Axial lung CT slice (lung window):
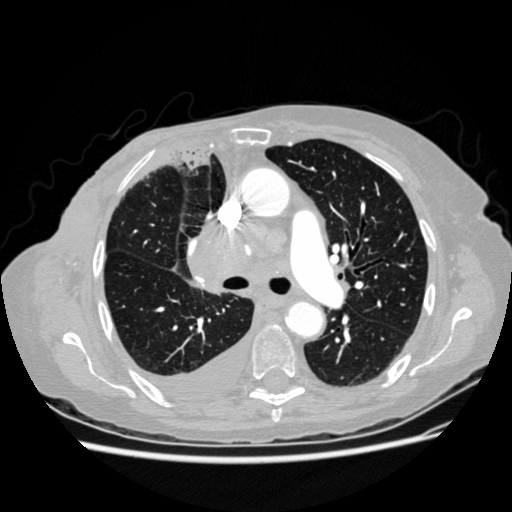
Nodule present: no